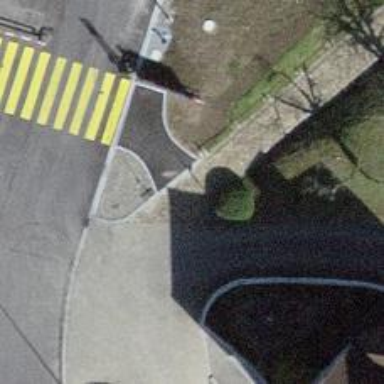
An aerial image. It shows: Footway made of cobblestone.